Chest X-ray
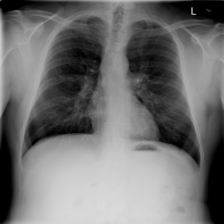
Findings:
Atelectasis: negative
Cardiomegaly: negative
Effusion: negative
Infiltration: negative
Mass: negative
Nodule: negative
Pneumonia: negative
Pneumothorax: negative
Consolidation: negative
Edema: negative
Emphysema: negative
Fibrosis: negative
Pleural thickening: negative
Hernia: negative